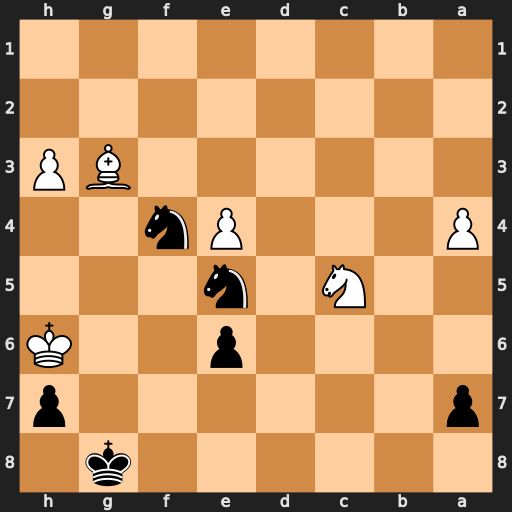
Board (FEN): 6k1/p6p/4p2K/2N1n3/P3Pn2/6BP/8/8
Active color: b
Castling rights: -
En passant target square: -
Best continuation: Nf7#